Question: The following code is a part of my project and the output of this code is that I get all the title of the posts in the database and a delete hyperlink in front of all enteries. When I click delete for a respective title it should be deleted from jsp page. How to write code for this?
'''
<label><h3>Post published:</h3></label>
<%
rs = stmt.executeQuery("select title from Postdata");
%>
<table id="rounded-corner" summary="all posts">
<tbody>
<% while (rs.next()) {%>
<tr>
<td>
<%=rs.getString(1)%>
</td>
<td>
<a href><%=""%>Delete</a>
</td>
</tr>
<%}%>
</tbody>
</table>
'''

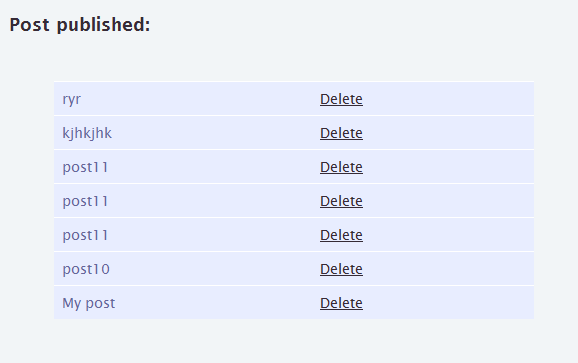
Answer: The ideal way to do this is to move all logic to a Servlet. This method I mention below is not recommended for many reasons you will learn as you gain more experience. However for now let us assume you are going to use only JSPs. There are many ways to do this, but this is one of the ways.
This method uses two JSPS, first JSP to display the records. The second JSP is a processing JSP which will do the deleting for you.
More in the detail below.
The first JSP will display the records.
The second JSP is invoked when you click on "delete".
The second JSP would delete the record and then redirect back to the first JSP. This is a very inefficient way to do this and is not recommended. But it is quick and dirty and will save you time from creating Servlets, Java files etc.
will have the same code as you posted. retrieve the primary key of the record as well. This will be used to identify the record that needs to be deleted.
This id will be passed as a parameter to the second JSP.
'''
<%
rs = stmt.executeQuery("select primary_key_id, title from Postdata");
%>
<table id="rounded-corner" summary="all posts">
<tbody>
<% while (rs.next()) {
String primaryKey = rs.getString(1);
%>
<tr>
<td>
<%=rs.getString(2)%>
</td>
<td>
<a href ="JSP2.jsp?deleteid=<%=primaryKey%>">Delete</a>
</td>
</tr>
<%}%>
</tbody>
</table>
'''
retrieve the parameter from the request. Then execute the Delete query for that id.
Then redirect back to JSP1.
'''
<%
String recordToDelete = request.getParameter("deleteid");
// Use PreparedStatements here instead of Statment
rs = stmt.executeQuery("delete from Postdata where primary_key_id="+ recordToDelete );
response.sendRedirect("JSP1.jsp"); // redirect to JSP one, which will again reload.
%>
'''
This method is not recommended, but you get an idea what needs to be done.